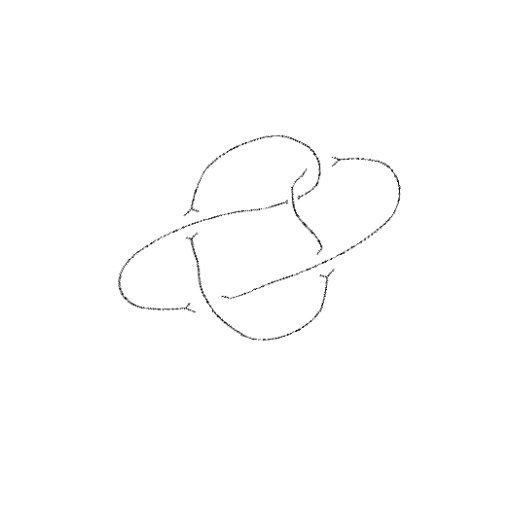
Crossing number: 5